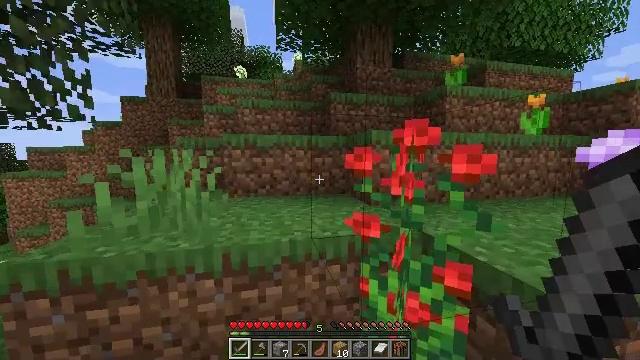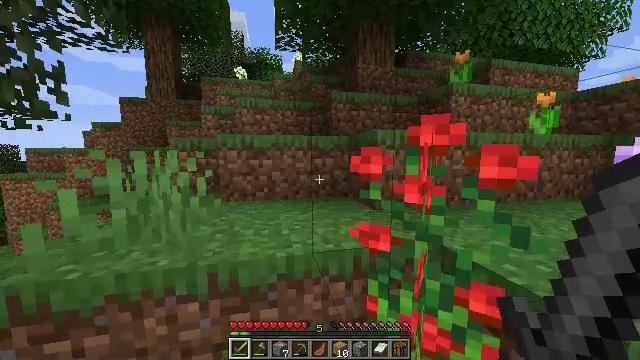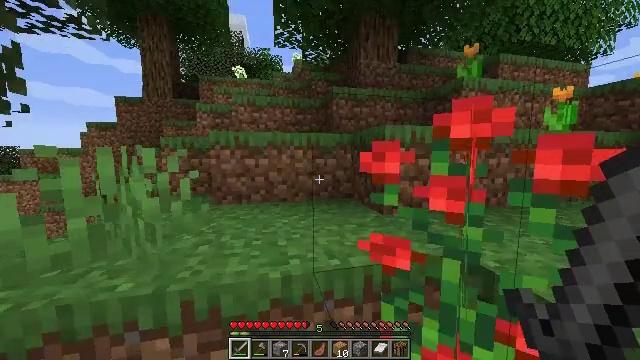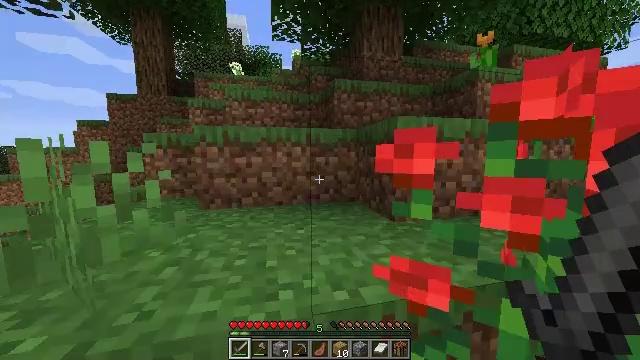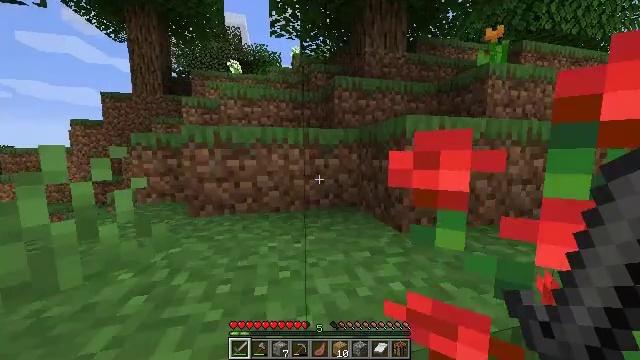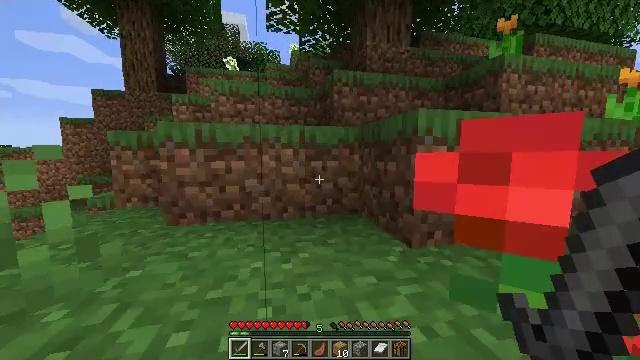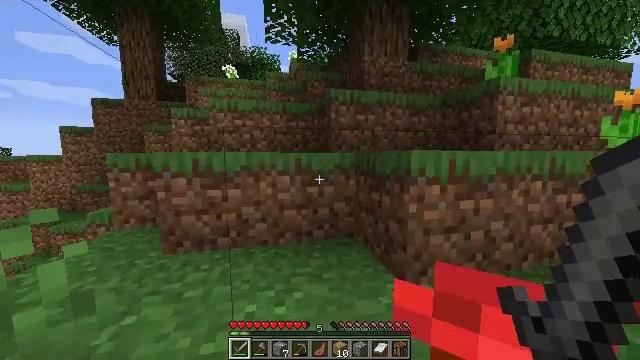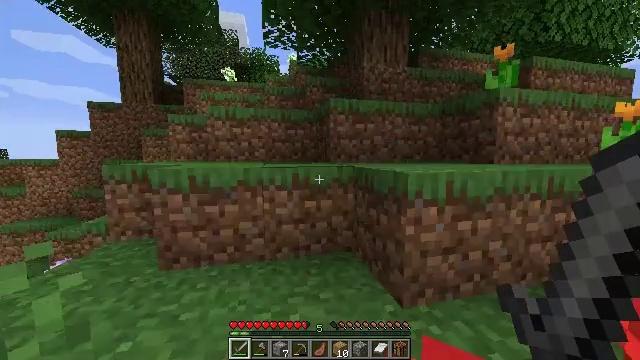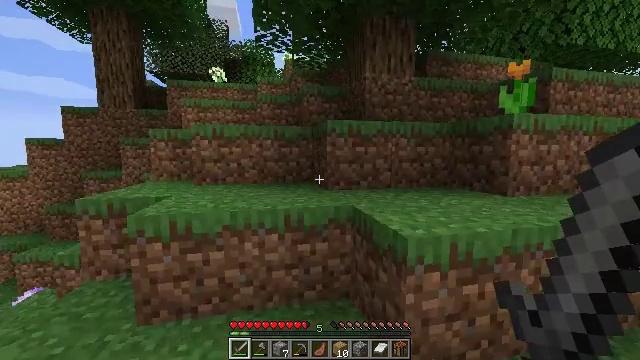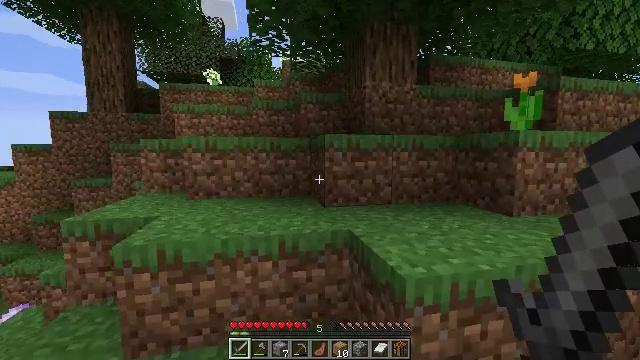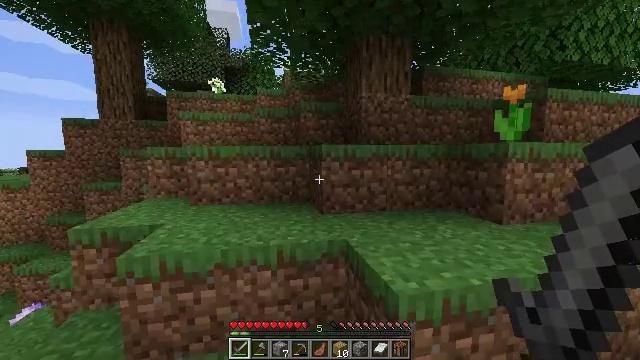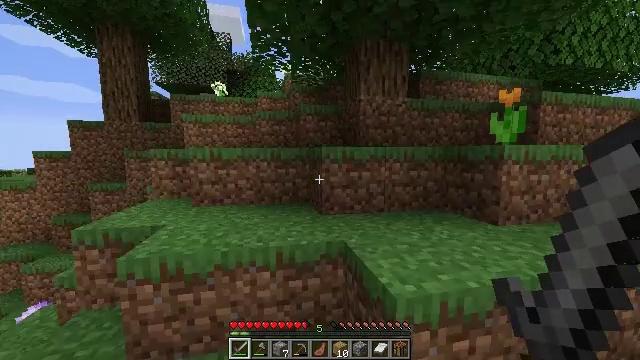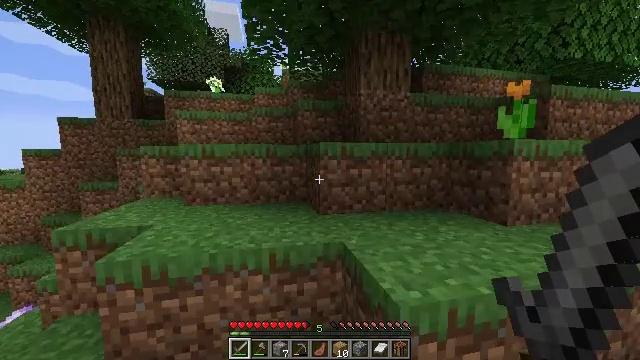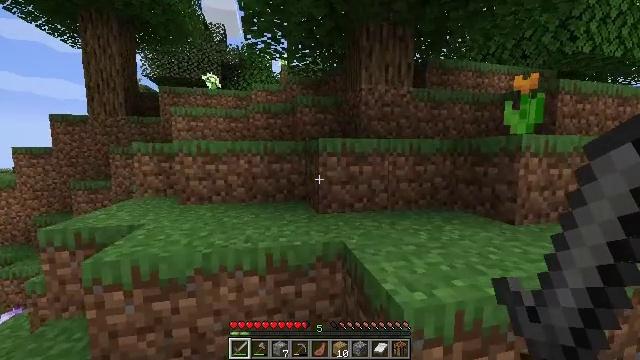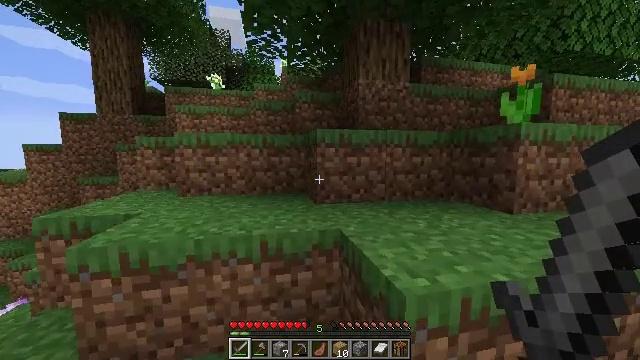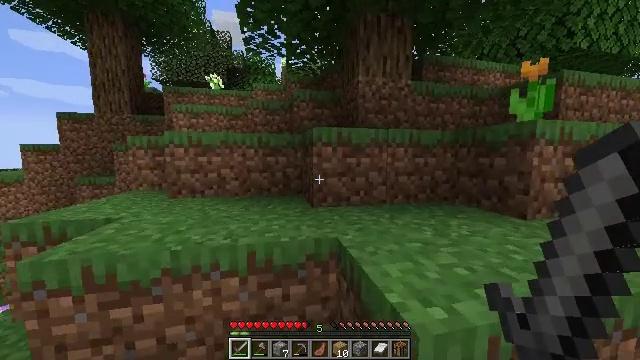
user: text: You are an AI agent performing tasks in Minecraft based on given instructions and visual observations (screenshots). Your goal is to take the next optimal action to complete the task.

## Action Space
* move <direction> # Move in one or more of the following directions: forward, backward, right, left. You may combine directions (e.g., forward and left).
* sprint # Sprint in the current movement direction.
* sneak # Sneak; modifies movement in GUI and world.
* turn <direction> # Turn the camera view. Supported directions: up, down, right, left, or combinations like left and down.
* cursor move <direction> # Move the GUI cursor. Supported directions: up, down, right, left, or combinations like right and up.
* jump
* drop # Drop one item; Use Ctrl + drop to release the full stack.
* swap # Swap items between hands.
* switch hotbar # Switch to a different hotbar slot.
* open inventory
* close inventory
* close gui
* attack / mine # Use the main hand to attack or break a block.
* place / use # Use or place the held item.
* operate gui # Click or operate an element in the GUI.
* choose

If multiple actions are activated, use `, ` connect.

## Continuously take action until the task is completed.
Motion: motion action
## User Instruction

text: Mine the rose bush in the garden.
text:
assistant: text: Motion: move forward, sprint
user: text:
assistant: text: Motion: move forward, sprint
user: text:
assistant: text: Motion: move forward, sprint
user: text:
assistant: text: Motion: move forward, sprint
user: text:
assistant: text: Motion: move forward, sprint
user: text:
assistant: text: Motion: move forward, sprint, jump
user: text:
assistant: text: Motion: move forward, sprint, jump
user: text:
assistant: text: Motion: move forward, sprint, jump
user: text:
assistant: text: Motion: move forward, sprint, jump
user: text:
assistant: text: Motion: move forward, sprint, jump
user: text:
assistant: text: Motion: move forward, sprint
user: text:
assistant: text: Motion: move forward, sprint
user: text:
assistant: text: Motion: move forward, sprint
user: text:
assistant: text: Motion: move forward, sprint
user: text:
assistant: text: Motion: move forward, sprint
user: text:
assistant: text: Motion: move forward, sprint, turn left
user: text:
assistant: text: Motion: move forward, sprint, turn left
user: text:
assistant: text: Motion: move forward, sprint
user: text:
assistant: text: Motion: move forward, sprint
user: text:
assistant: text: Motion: move forward, sprint, jump
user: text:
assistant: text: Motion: move forward, sprint, jump
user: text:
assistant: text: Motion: move forward, sprint, jump
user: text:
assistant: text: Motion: move forward, sprint, jump
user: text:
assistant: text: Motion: move forward, sprint, jump
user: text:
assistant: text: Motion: move forward, sprint, jump
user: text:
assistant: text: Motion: move forward, sprint, turn left, jump
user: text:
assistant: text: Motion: move forward, sprint, turn left, jump
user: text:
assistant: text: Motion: move forward, sprint, turn left, jump
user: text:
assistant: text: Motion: move forward, sprint, turn left, jump
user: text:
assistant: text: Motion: move forward, sprint, turn left, jump